Field crop: maize
Growth stage: 2
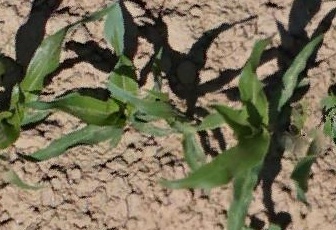
Species: maize